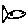
Label: fish